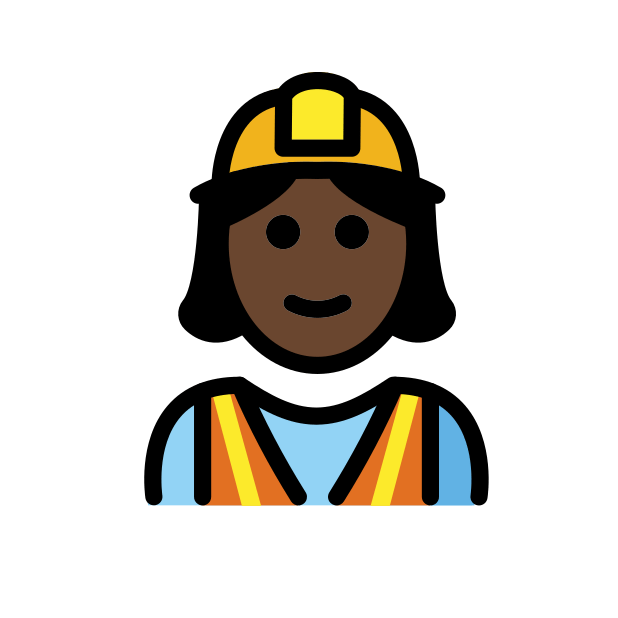
woman construction worker: dark skin tone